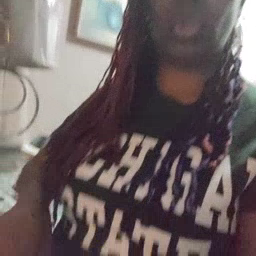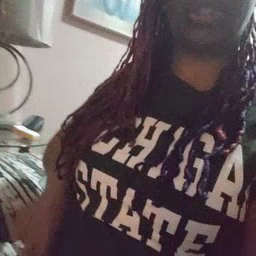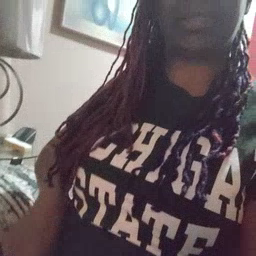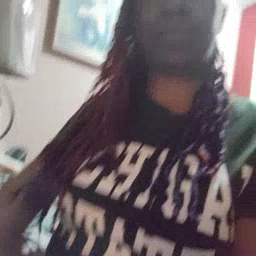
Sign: jeans